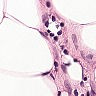
Metastatic tissue present: no